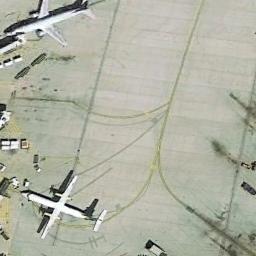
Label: airplane